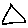
Label: triangle